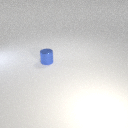
small blue metal cylinder